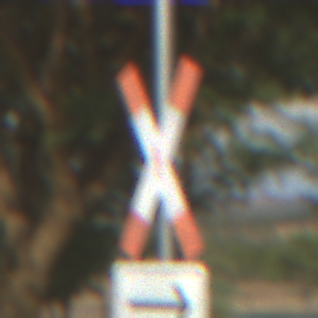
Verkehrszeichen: Andreaskreuz
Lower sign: RichtungsangabeDurchPfeile4
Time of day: MorningAfternoon
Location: Outdoor (Nature)
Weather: PartlyCloudy
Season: NotSpecified
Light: Natural